Question: I'm looking to implement a parallax effect on a website. I want to know if it's possible to implement this kind of scrolling effect on different parts of the page without affecting each other.
I created a little oversimplified example of what I want to do. I want the sprites (the red circles and green squares) to move upwards at a different rate than the actual background. However, the examples from a) and b) are in different DIV's, and they have irregular borders which are in another divs inside the same container. Like this:
'''
<div id="section-1">
<div id="1-top"></div>
<div id="1-content"></div>
<div id="1-bottom"></div>
</div>
'''
is there any way to move the sprites upwards through the div, and the border, but without being visible over the main background (blue in this case).
Would the squares in section b) move up to section a) or is there a way to limit how many pixels or percentage points the objects can move?.

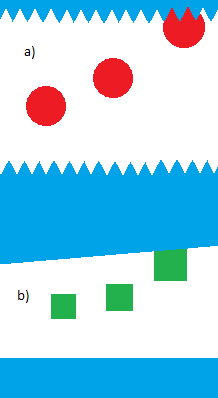
Answer: What you want to accomplish is very achievable using two scripts.
Besides using a , you should use a to handle your red circles and green squares requirements.
There are quite a few Demos to check out, and picking the right scrolling script should come before the parallax script, since those objects are contained inside the div's that the parallax would then move with the background.
Since both scripts will be using event listeners for vertical/scrolling activity, they to create the proper animations, with each script handling it's specific tasks.
That alone allows for better flexibility as you then have for very specific functionality.
Here's a recent <URL> showing the latest plugins to get started on looking for the right scrolling and parallax script.